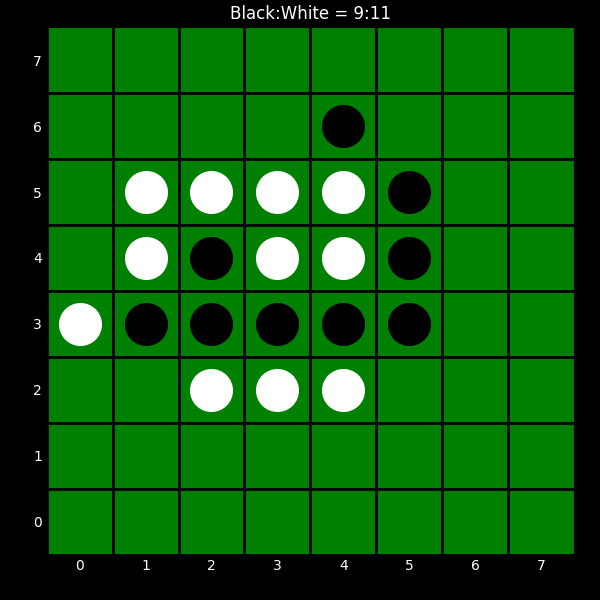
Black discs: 9
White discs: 11